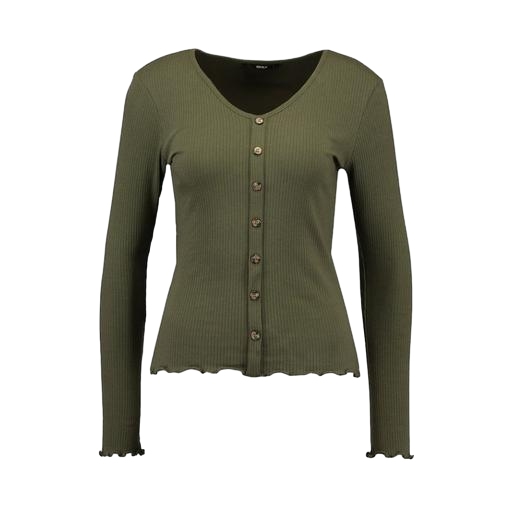
long-sleeve t-shirt only macy, black henley long-sleeved ribbed-jersey top, green reanna button-front jacket, white background